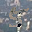
Label: 5